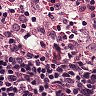
Metastatic tissue present: no